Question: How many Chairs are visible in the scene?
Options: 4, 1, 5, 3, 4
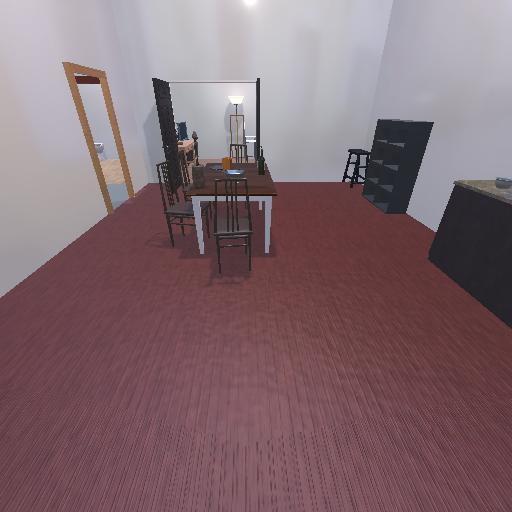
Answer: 4